Question: I would like to use jQuery to slide the arrow over the menu items as you hover your mouse over them.
What you need to know is that the menu is in a element with items, the text is centered with
the arrow is in a above the . Within that , called is another , called
is positioned relative, and is positioned absolute.
Everything is 1000px wide
Thanks in advance for the help!

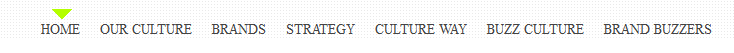
Answer: I would do it this way. With '$('#target').position()' you get an object of the relative coordinates of the element to its parent. Adding half of the width of the element, substracting half of the width of the arrow should position the arrow above the middle of the target element.
'''
$('.menuElement').mouseenter(function() {
$('#arrow').stop().animate({
left: $(this).position().left+$(this).width()/2-$('#arrow').width()/2
},{
duration: 500,
easing: 'swing'
});
});
'''